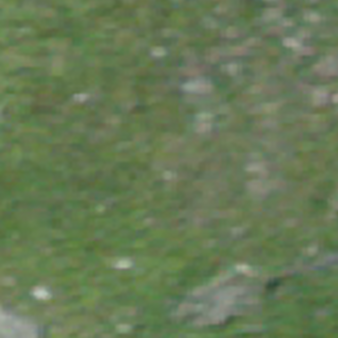
Label: other